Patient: sex M, age 42
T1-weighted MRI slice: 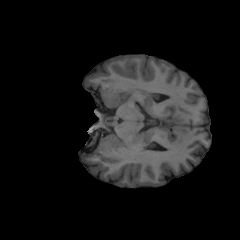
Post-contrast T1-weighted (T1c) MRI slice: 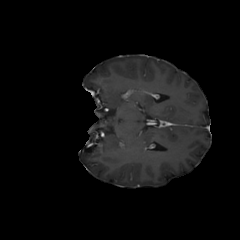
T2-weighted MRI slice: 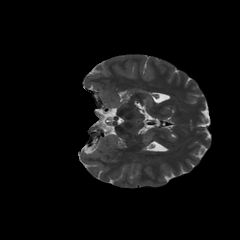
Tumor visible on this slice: no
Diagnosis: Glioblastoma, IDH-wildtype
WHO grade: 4